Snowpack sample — Buffalo Mountain, Silverthorne, Colorado, USA (1/25/25, 10:11 AM MST)
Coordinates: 39.6222, -106.1139
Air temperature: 22 °F
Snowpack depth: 110 cm
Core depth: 20 cm
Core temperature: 48.2 °F
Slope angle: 12°, slope face: 102°
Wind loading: high
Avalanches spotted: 0
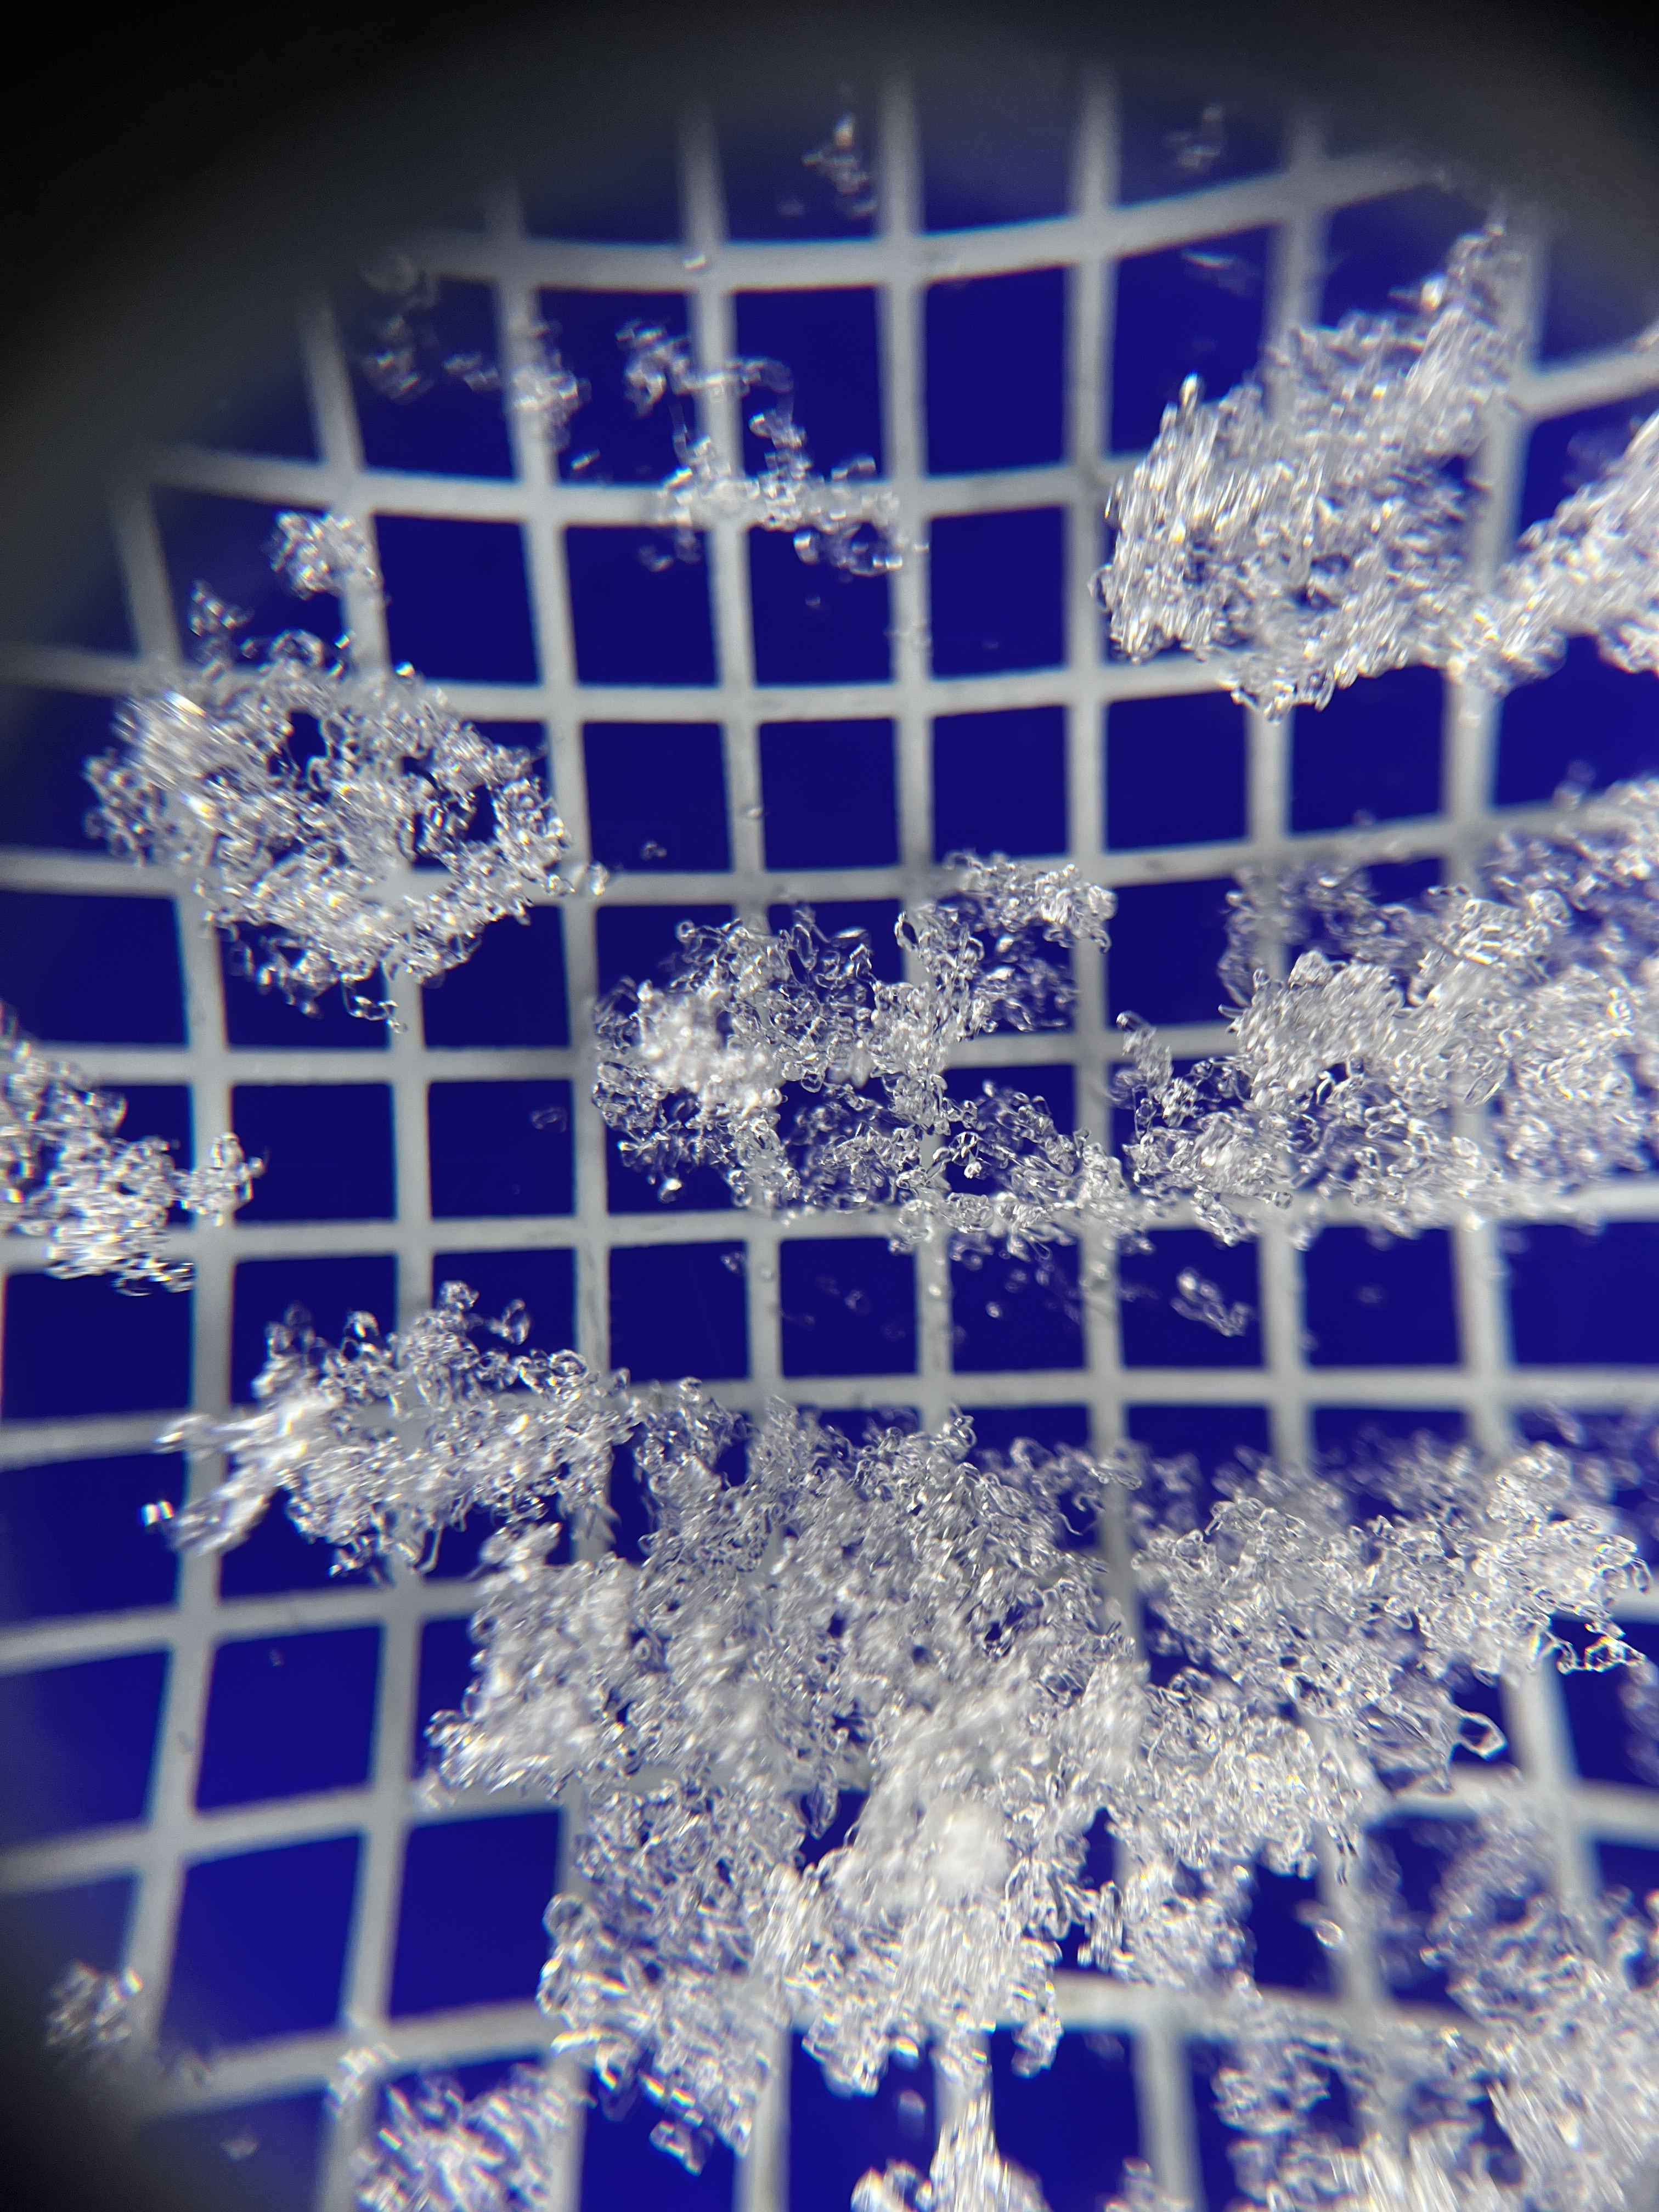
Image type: magnified_profile
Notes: No avalanches nearby, collected on the outskirts of a fire break 15 meters from the treeline, on way to Buffalo and Red Mountain